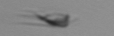
Label: Calciopappus